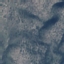
Land use / land cover class: HerbaceousVegetation